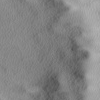
Atmospheric dust classification: not_dusty